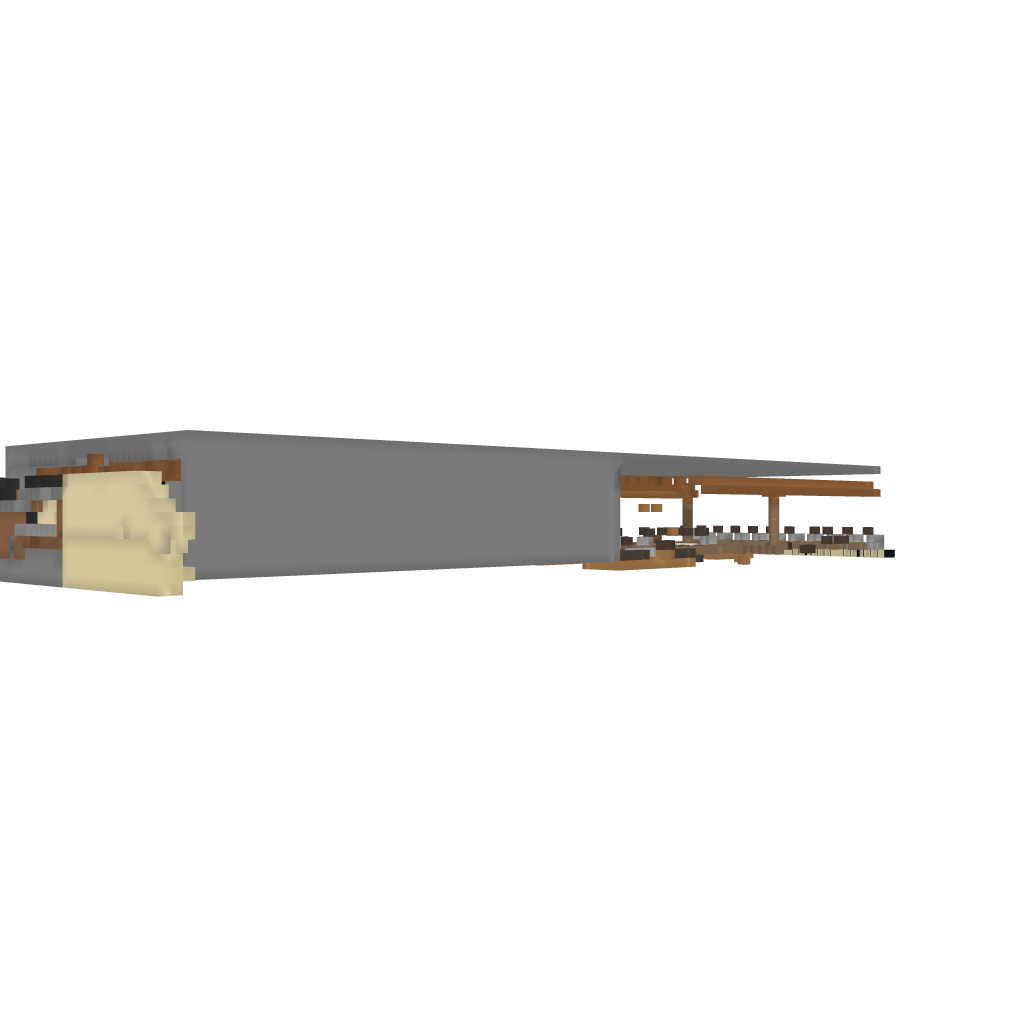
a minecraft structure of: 6 Room Cinema